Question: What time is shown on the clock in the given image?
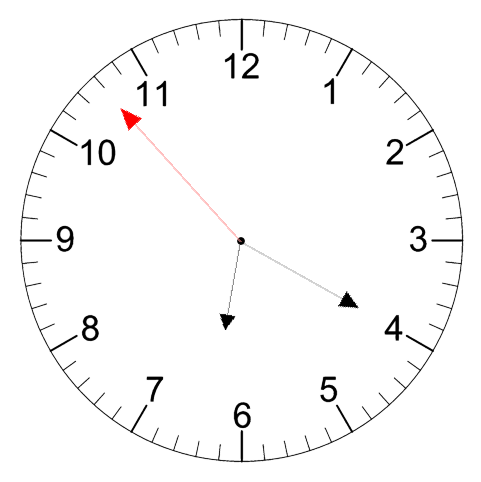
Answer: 06:19:53